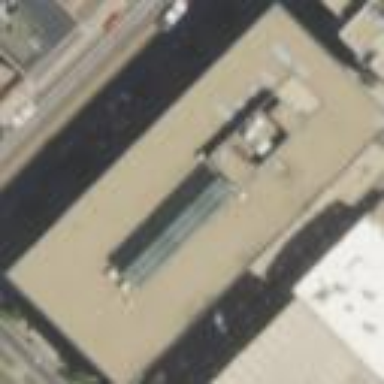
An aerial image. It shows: Brown-roofed apartment building.